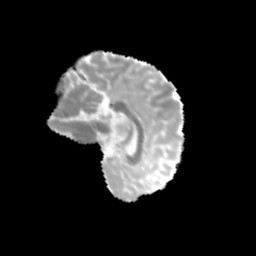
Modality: MD
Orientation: sagittal
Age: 10
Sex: female
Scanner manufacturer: siemens
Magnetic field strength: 3 T
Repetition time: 3.8 s
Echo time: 0.07 s